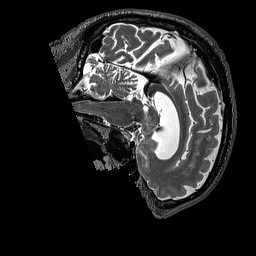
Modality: T2w
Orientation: sagittal
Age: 71
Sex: male
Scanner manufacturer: siemens
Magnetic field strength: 3 T
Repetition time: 3.2 s
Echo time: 0.567 s